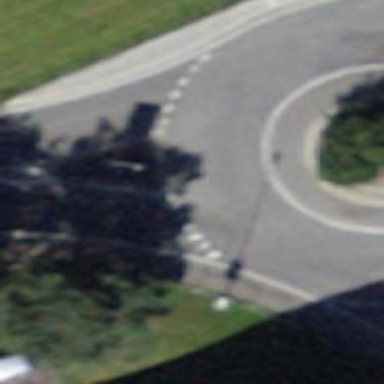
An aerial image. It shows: Road with "give way" sign.